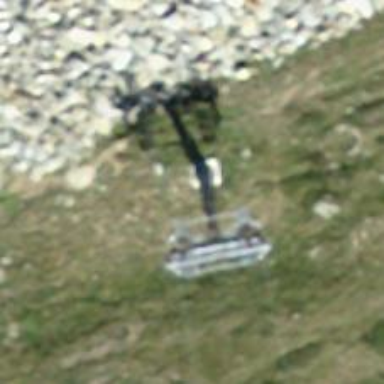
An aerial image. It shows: Pylon for aerialway.